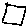
Label: square